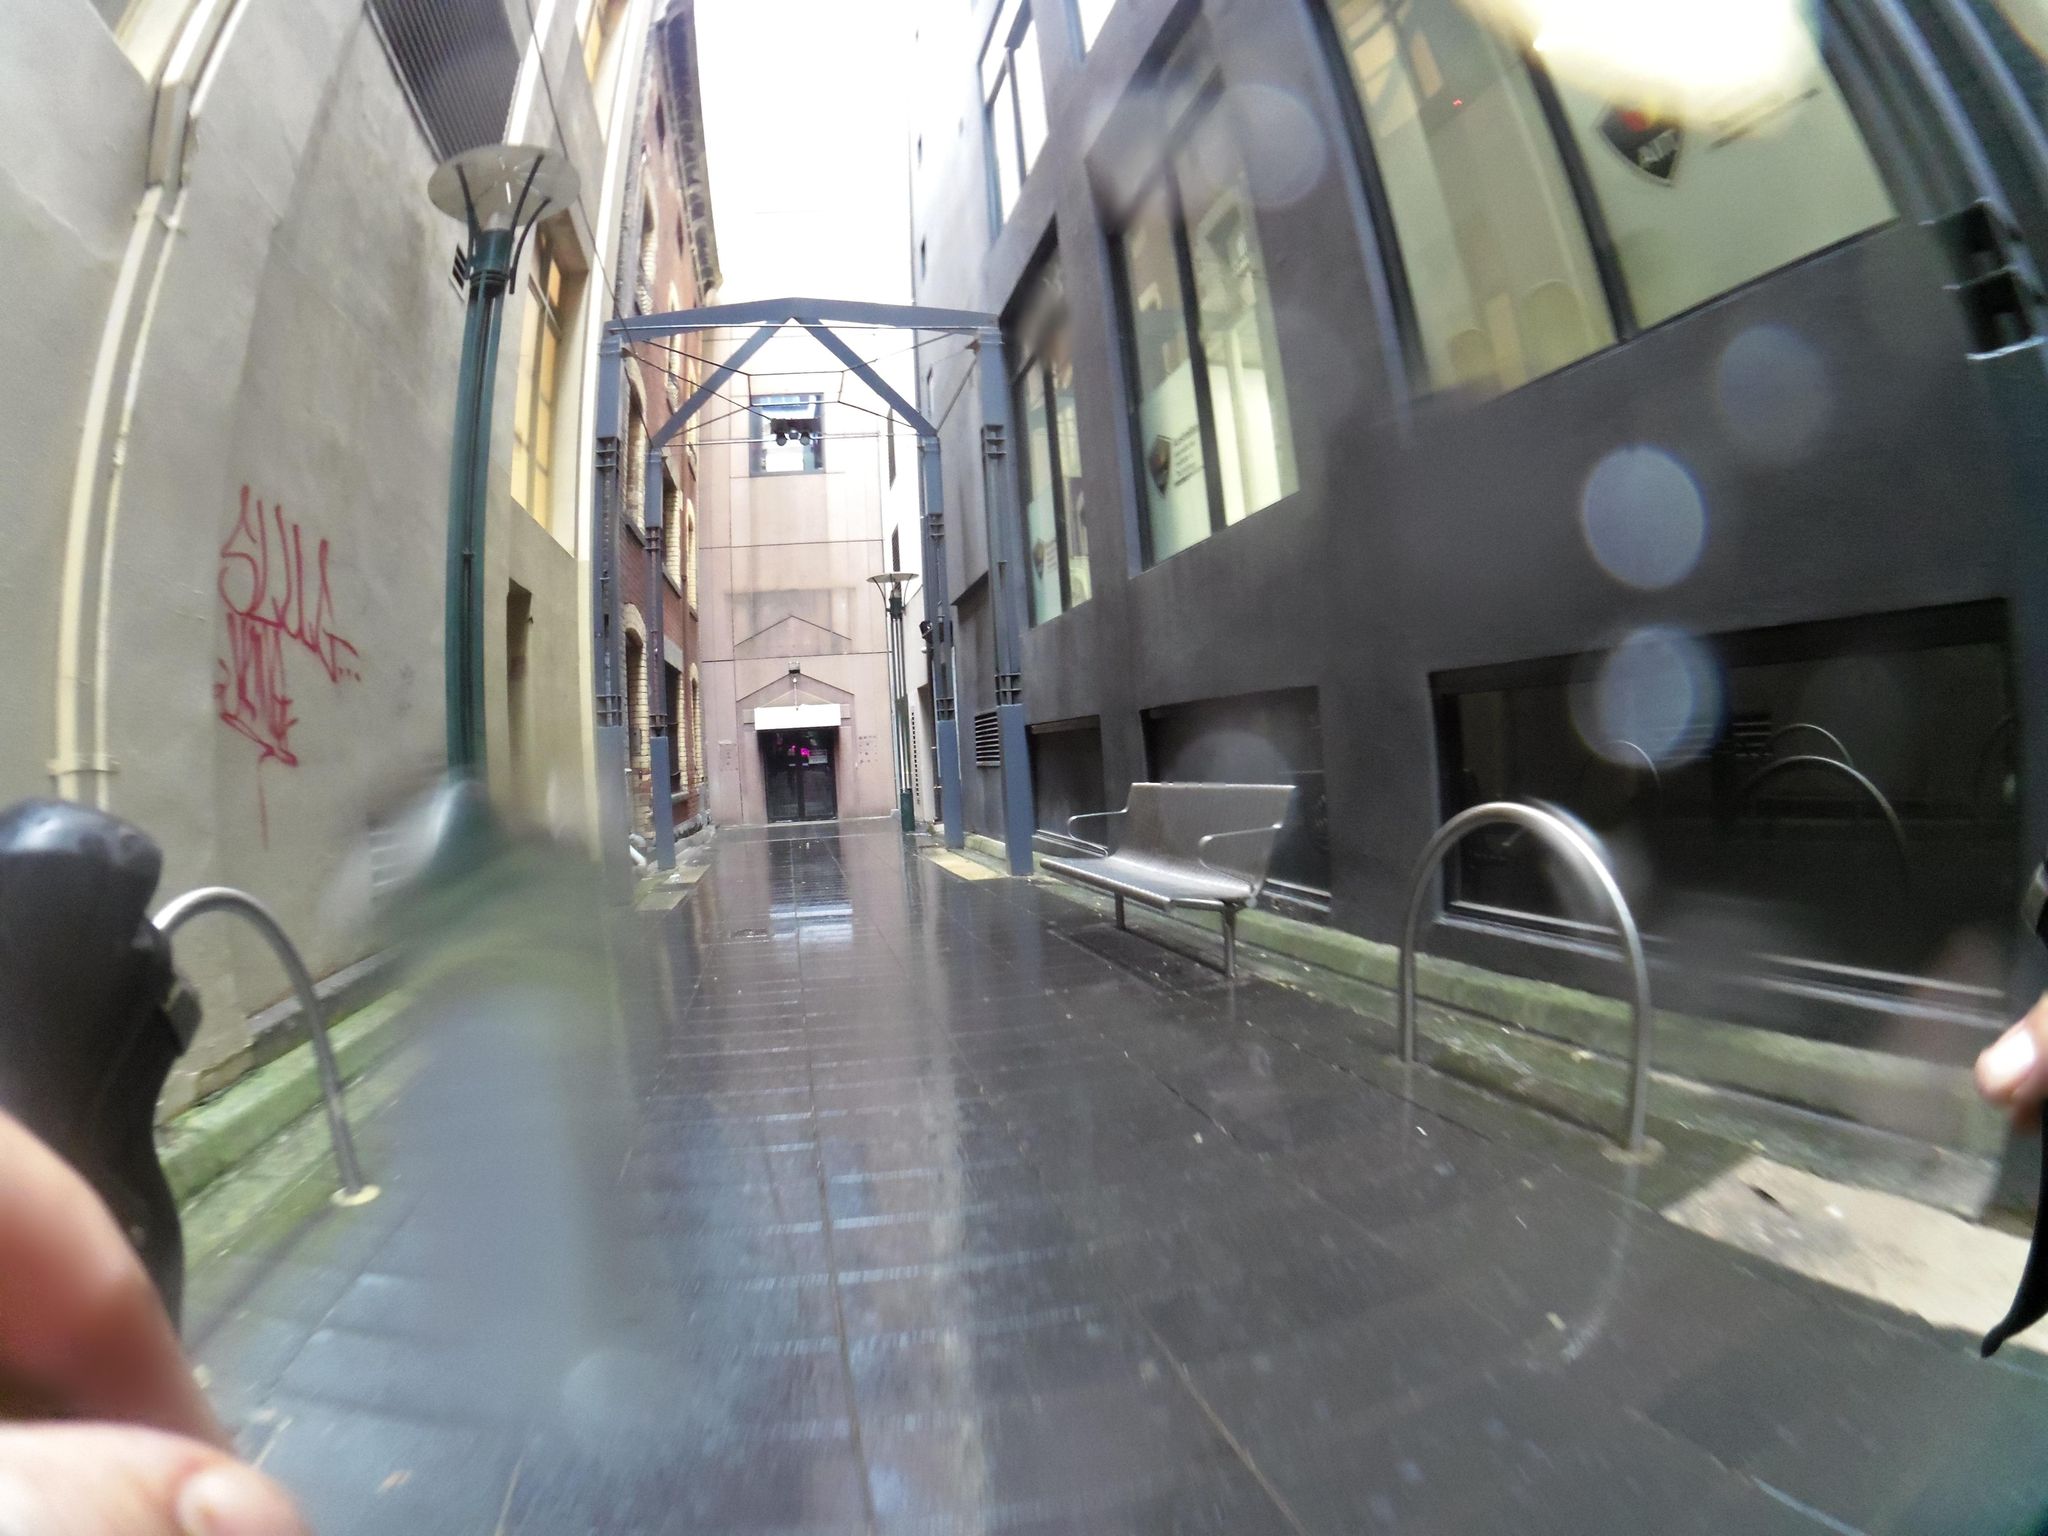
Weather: snowy
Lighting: day
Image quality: slightly poor
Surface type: walking surface
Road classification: footway, corridor, pedestrian
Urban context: urban centre
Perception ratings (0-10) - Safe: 0.91, Lively: 5.23, Beautiful: 1.51, Boring: 7.82, Depressing: 7.49, Wealthy: 1.38